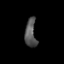
Tissue: skin
Cell type: Fibroblasts
Senescence score: 0.7185
Nuclear area (px): 310
Mean DAPI intensity: 86.219